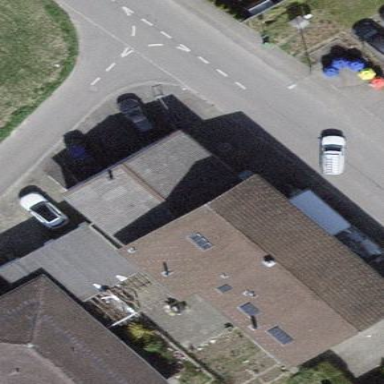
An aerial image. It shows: Simple house.